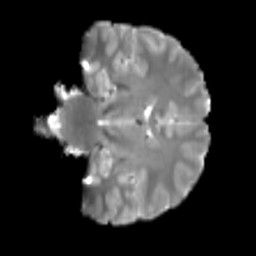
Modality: T2w
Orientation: coronal
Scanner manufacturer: siemens
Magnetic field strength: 3 T
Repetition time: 4 s
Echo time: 0.0594 s